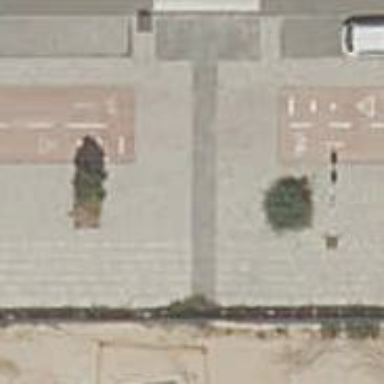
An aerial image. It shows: Footway.